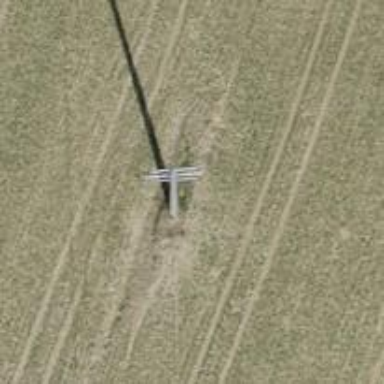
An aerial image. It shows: Concrete power pole.